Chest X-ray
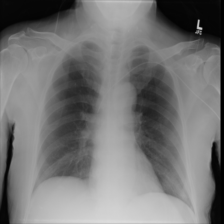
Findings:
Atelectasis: negative
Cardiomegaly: negative
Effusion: negative
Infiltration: negative
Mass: negative
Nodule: negative
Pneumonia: negative
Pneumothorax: negative
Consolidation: negative
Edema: negative
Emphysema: negative
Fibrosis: negative
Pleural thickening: negative
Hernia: negative